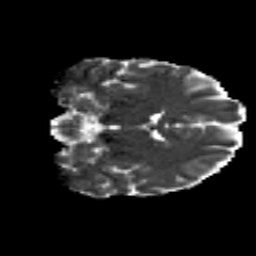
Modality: MD
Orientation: coronal
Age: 26
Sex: male
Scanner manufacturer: siemens
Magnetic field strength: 3 T
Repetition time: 8.8 s
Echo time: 0.085 s